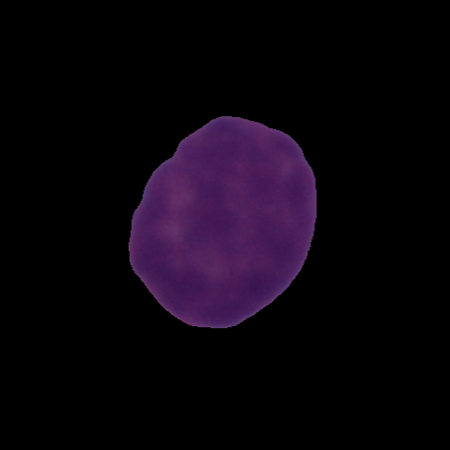
Label: cancer